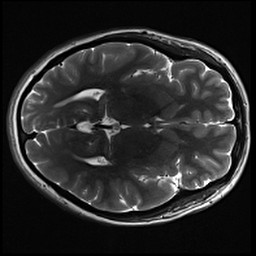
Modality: inplaneT2
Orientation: axial